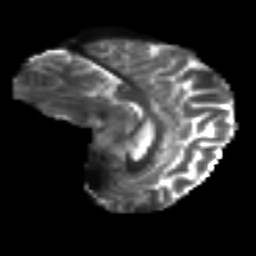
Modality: T2w
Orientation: sagittal
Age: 36
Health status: ill
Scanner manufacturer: philips
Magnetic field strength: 3 T
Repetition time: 9 s
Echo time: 0.127 s